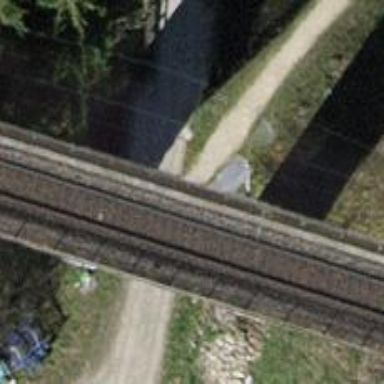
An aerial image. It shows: Unpaved track with grade3 tracktype.